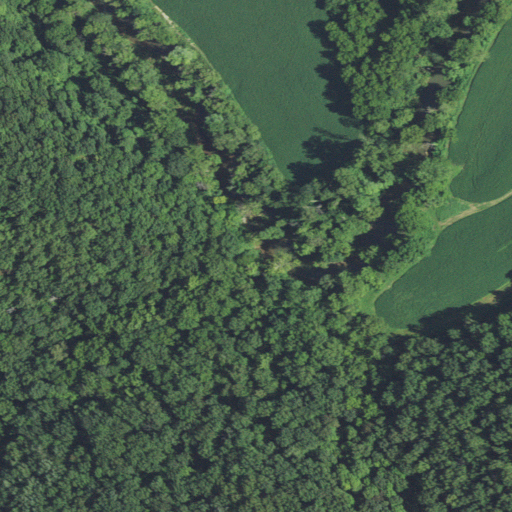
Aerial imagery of valley in Missouri named Fish Trap Hollow containing deciduous forest, cultivated crops, pasture, mixed forest, and woody wetlands